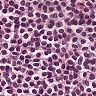
Metastatic tissue present: no